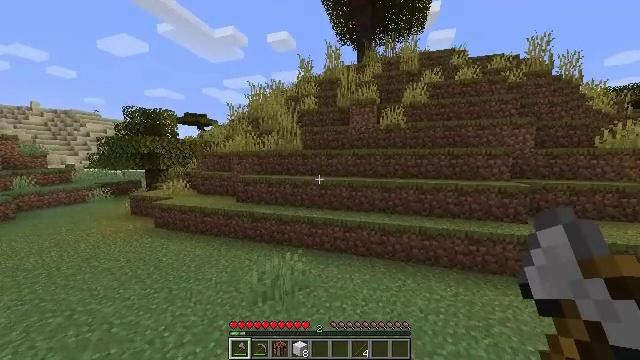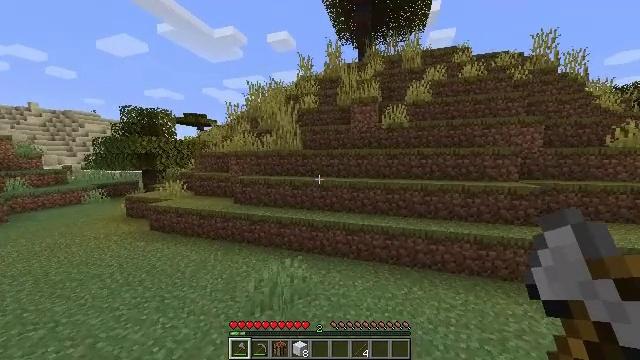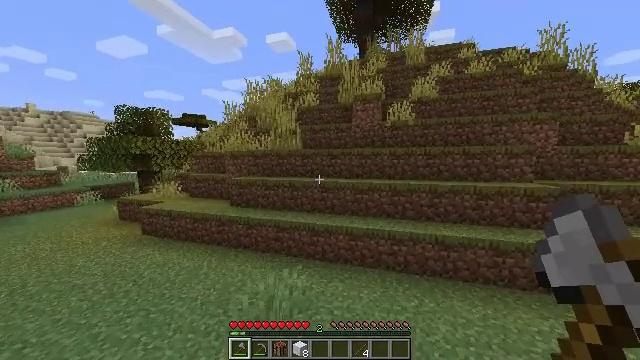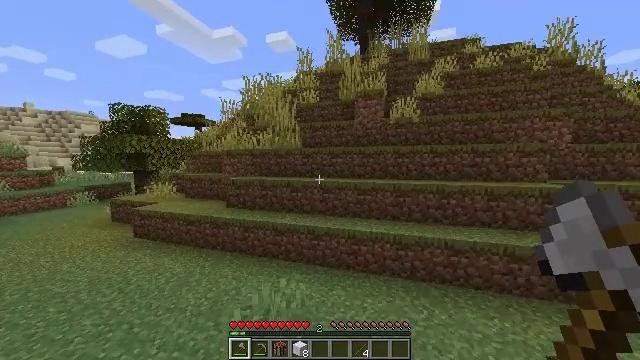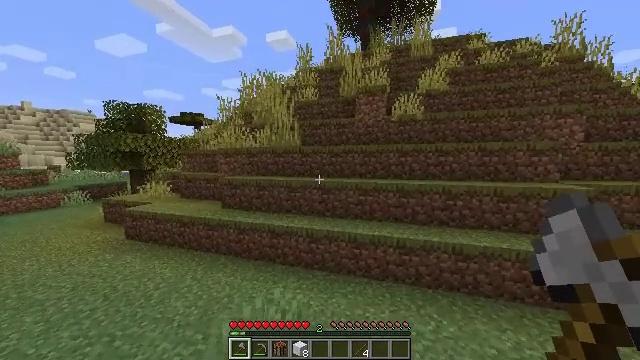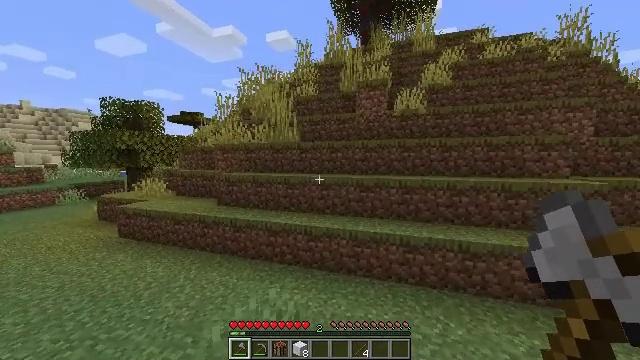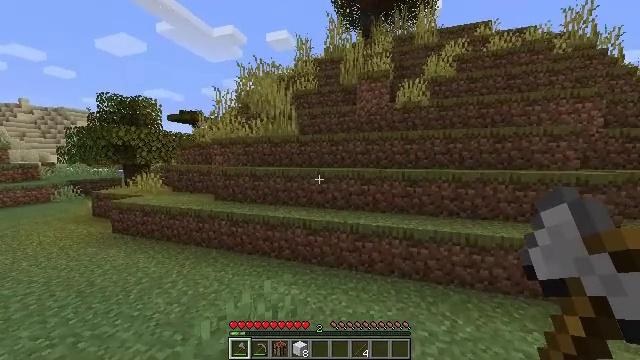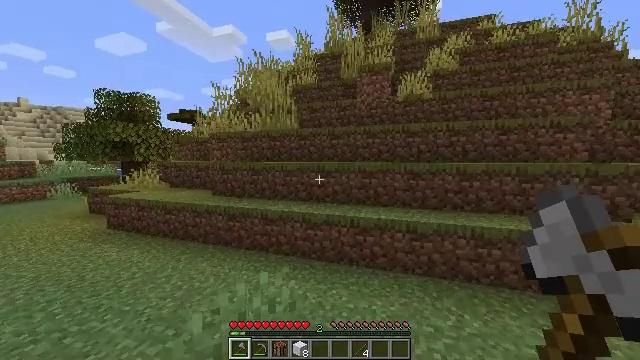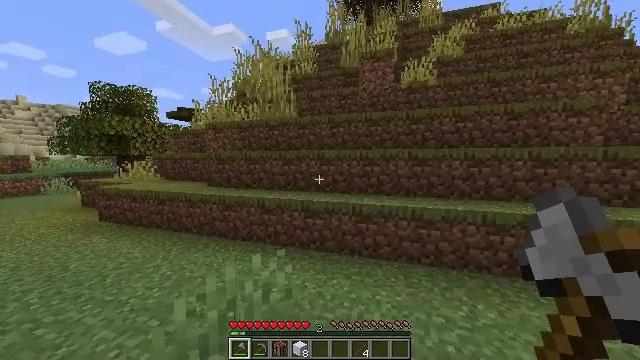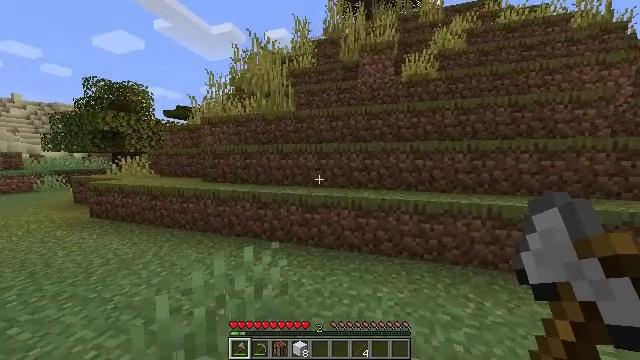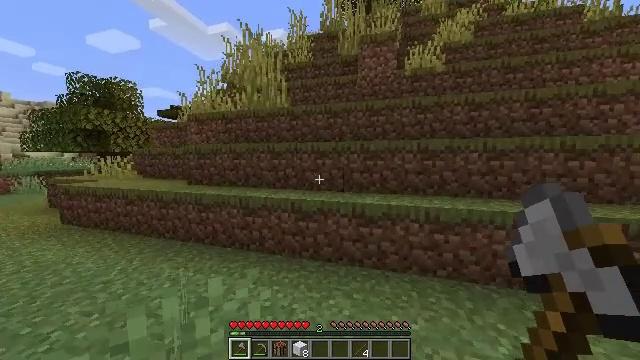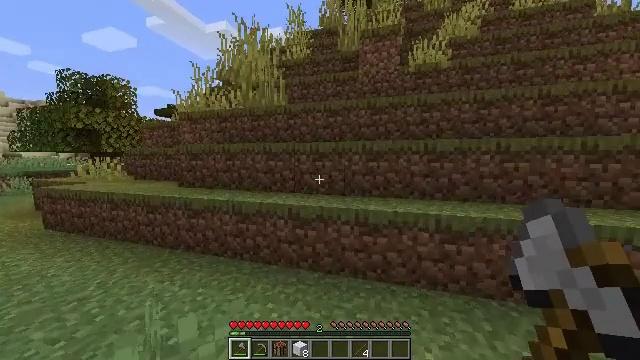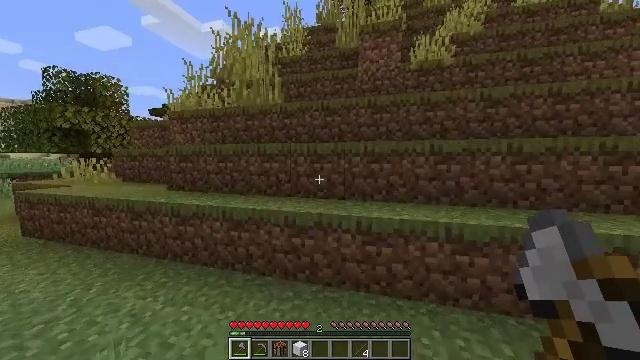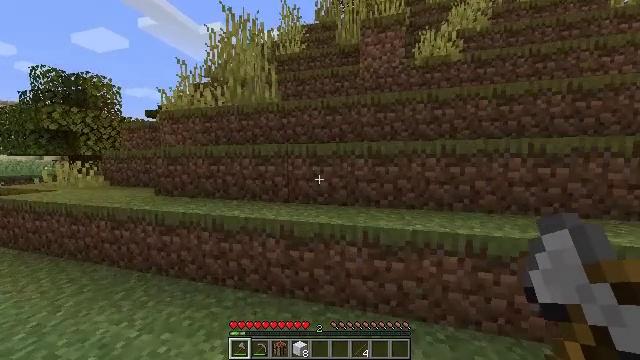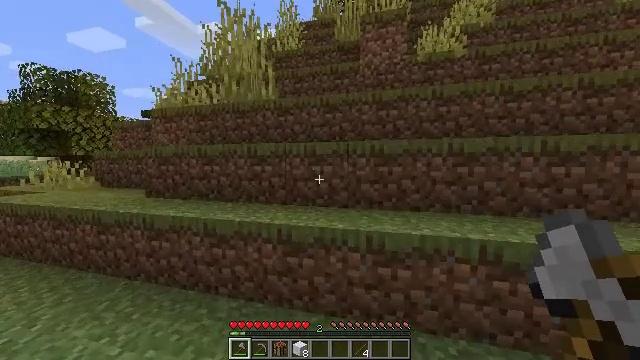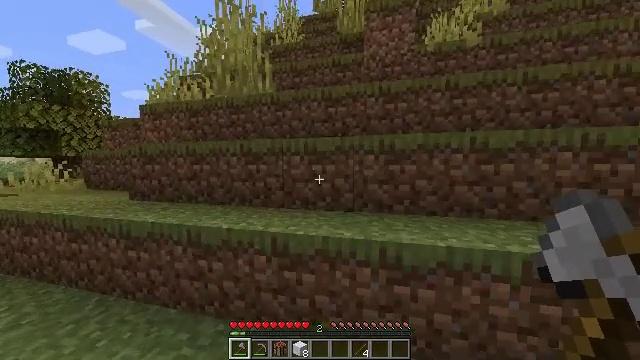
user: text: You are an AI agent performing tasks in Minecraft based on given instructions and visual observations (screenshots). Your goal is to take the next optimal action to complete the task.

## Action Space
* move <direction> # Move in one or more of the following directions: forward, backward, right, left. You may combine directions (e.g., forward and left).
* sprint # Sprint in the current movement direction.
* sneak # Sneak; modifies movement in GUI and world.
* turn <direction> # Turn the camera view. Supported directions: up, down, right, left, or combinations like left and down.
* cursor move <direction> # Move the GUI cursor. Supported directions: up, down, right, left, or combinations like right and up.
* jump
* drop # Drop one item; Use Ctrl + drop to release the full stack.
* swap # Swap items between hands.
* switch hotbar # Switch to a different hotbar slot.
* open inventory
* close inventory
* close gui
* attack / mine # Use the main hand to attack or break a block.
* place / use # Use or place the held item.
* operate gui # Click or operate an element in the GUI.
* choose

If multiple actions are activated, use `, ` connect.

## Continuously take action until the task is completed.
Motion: motion action
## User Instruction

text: Chop down the acacia log.
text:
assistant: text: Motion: move forward, sprint
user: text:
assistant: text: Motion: move forward, sprint
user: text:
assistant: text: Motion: move forward, sprint
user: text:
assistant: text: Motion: move forward, sprint
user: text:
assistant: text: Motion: move forward, sprint
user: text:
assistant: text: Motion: move forward, sprint
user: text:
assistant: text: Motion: move forward, sprint
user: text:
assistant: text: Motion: move forward, sprint
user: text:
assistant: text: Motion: move forward, sprint
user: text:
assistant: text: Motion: move forward, sprint
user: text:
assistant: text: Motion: move forward, sprint
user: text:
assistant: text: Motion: move forward, sprint
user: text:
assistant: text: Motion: move forward, sprint
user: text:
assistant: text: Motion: move forward, sprint
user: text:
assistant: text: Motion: move forward, sprint
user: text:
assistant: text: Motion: move forward, sprint
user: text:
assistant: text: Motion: move forward, sprint, turn right, jump
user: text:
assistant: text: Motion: move forward, sprint, turn right, jump
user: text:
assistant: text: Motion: move forward, sprint, jump
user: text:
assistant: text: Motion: move forward, sprint, jump
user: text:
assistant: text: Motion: move forward, sprint, jump
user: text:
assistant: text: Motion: move forward, sprint, jump
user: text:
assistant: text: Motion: move forward, sprint, jump
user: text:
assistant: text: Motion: move forward, sprint, jump
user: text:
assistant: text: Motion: move forward, sprint, jump
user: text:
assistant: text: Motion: move forward, sprint, jump
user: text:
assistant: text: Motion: move forward, sprint, jump
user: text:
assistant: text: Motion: move forward, sprint, jump
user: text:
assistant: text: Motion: move forward, sprint, jump
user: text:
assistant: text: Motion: move forward, sprint, jump